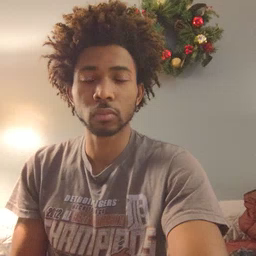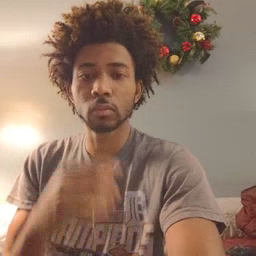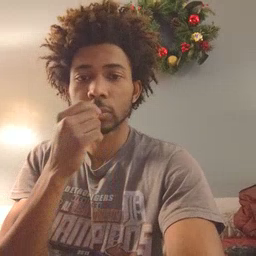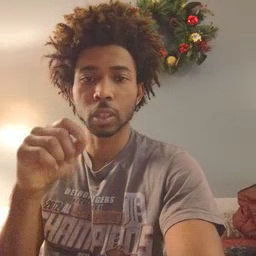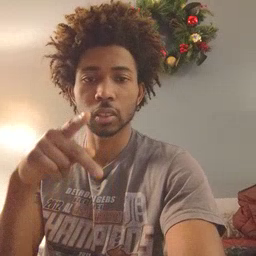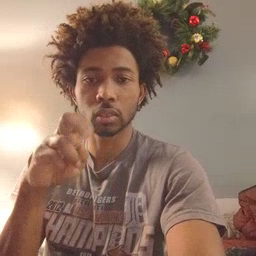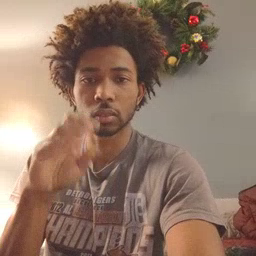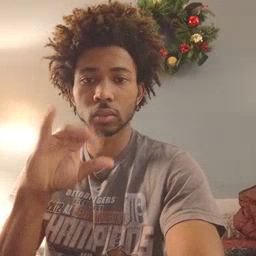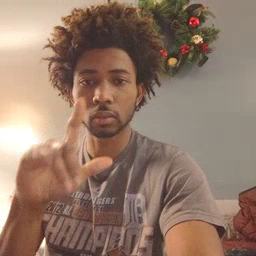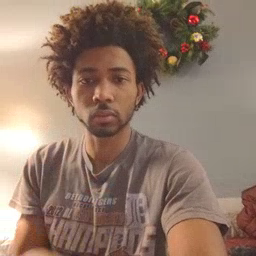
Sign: pencil